Interaction volume radius: 5 \u00c5
Interaction volume height: 20 \u00c5
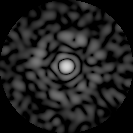
Disorder parameter: 0.837